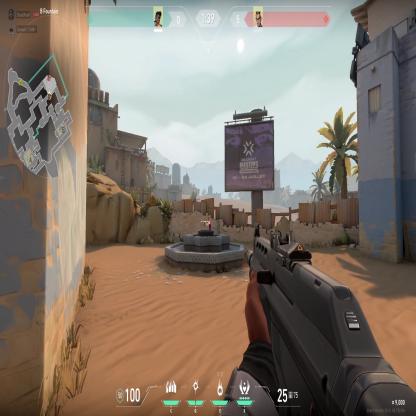
Label: enemy